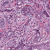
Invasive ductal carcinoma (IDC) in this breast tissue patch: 1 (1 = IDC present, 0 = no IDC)